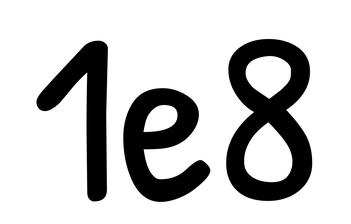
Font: PatrickHand-Regular